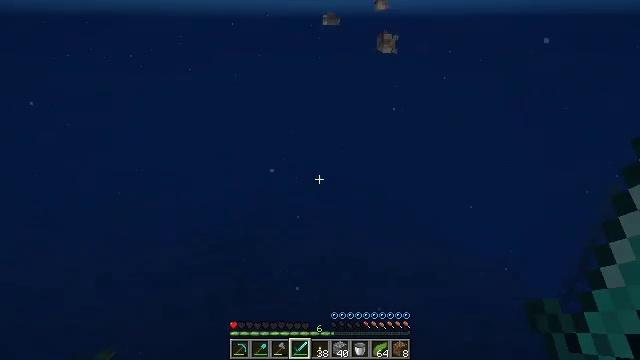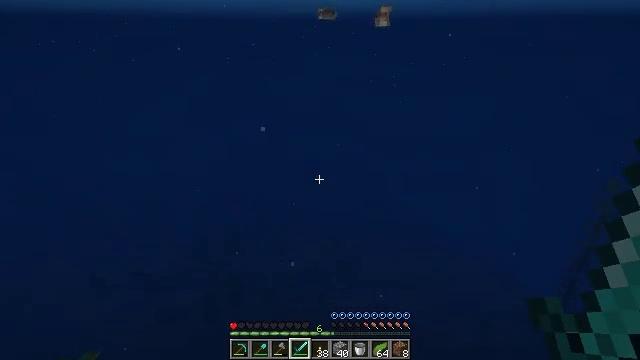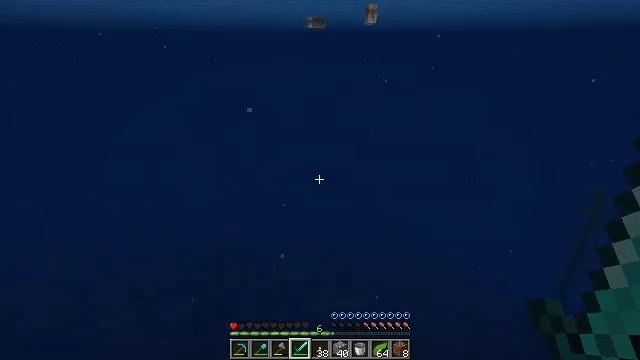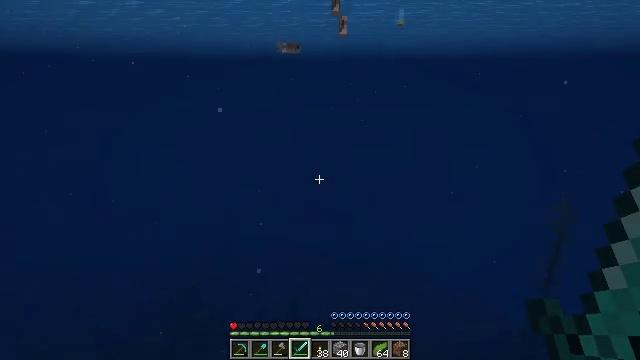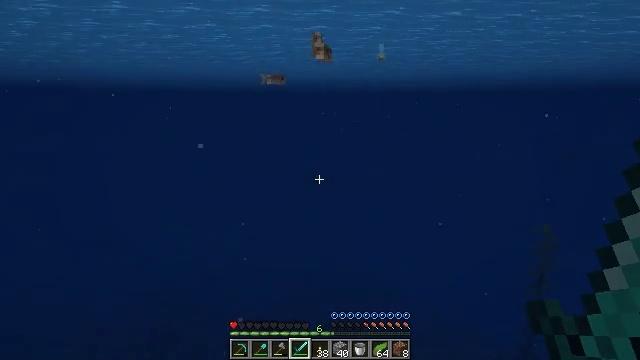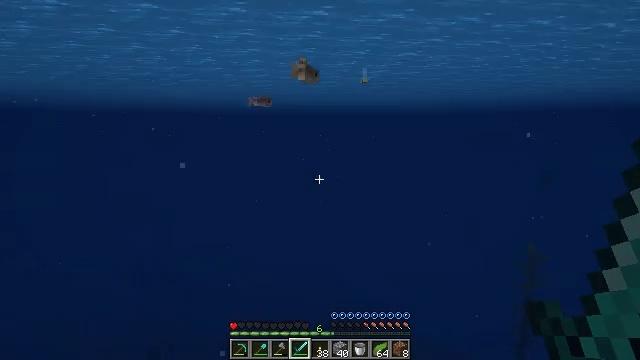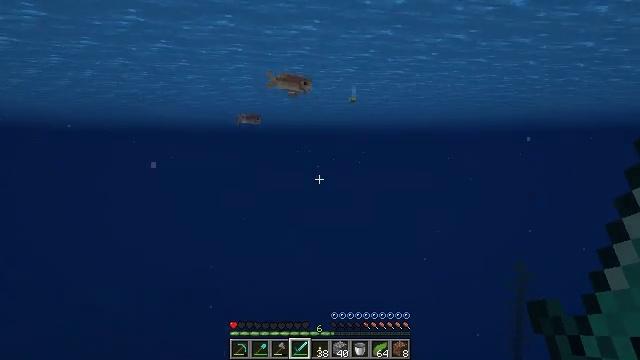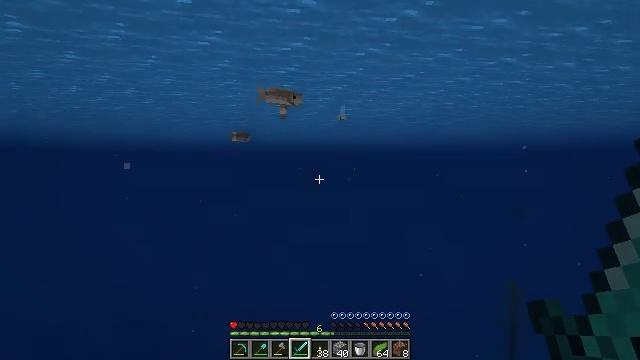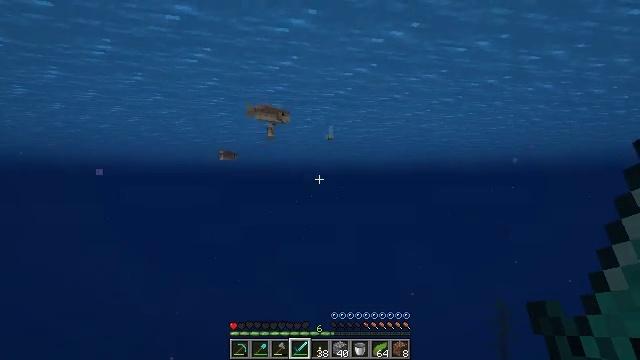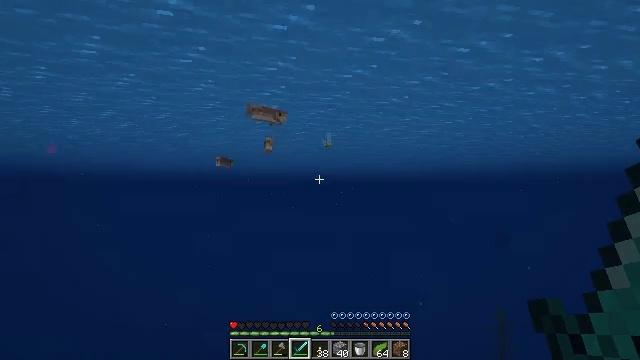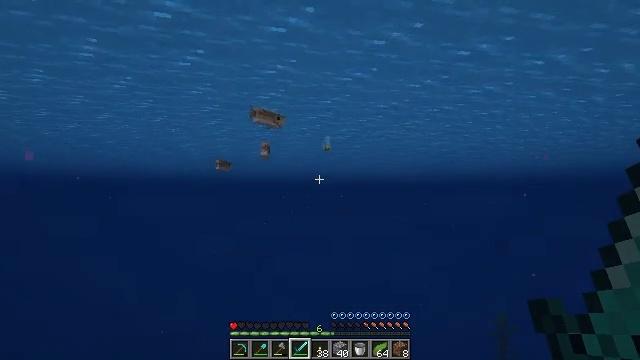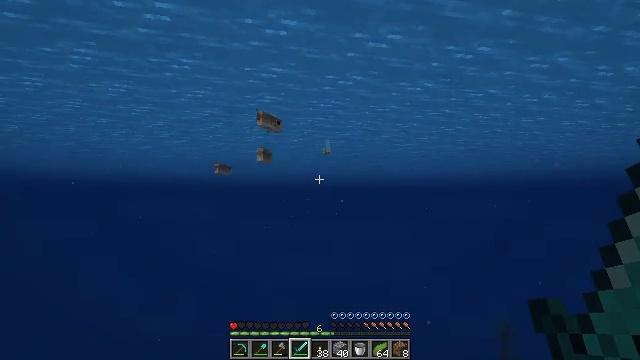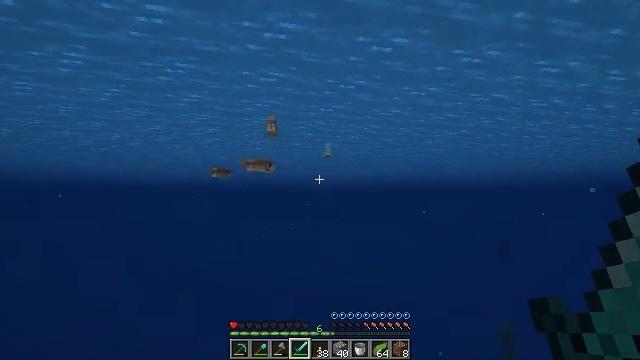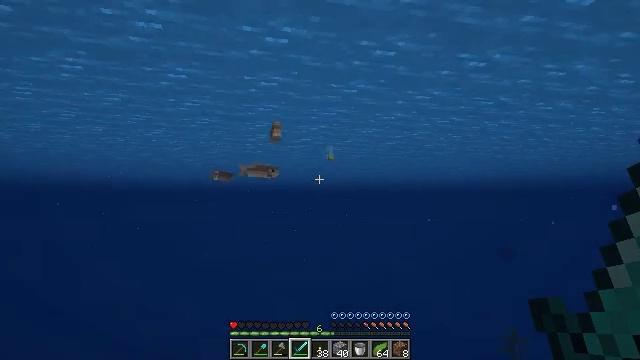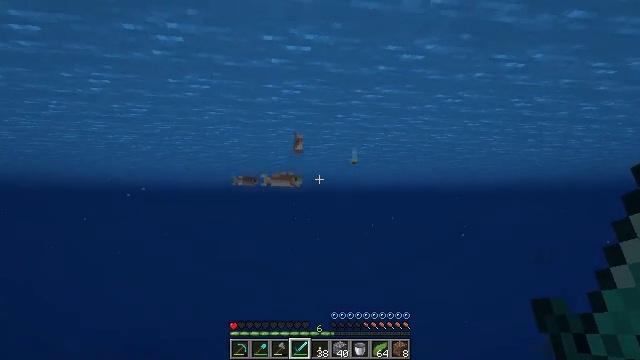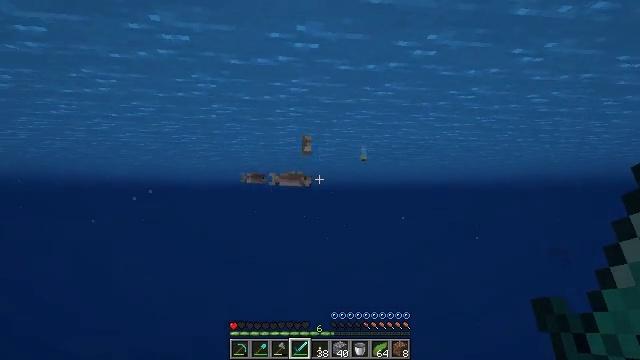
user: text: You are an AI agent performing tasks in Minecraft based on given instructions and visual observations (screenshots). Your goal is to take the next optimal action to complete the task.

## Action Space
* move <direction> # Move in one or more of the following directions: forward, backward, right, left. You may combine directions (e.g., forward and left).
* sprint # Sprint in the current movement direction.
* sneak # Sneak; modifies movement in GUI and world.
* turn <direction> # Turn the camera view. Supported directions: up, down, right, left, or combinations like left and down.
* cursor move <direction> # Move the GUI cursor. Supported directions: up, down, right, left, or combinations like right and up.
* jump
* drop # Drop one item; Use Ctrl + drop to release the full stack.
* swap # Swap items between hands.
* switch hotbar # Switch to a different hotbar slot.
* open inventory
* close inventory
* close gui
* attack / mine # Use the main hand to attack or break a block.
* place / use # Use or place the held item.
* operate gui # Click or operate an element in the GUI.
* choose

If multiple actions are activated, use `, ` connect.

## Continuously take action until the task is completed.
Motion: motion action
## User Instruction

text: Hunt a cod.
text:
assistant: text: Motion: move forward, sneak
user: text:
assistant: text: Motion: move forward, turn right and up
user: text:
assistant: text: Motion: move forward, turn right and up
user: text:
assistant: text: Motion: move forward, turn right and up
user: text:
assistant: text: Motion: move forward, turn right and up
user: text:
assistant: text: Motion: move forward, turn right and up
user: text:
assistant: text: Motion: move forward, turn right and up
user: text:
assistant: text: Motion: move forward, turn right and up
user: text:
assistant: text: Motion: move forward, turn up, jump
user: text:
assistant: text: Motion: move forward, jump
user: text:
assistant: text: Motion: move forward, jump
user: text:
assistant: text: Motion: move forward, jump
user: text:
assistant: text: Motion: move forward, jump
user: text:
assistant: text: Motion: move forward, turn left
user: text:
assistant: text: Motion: move forward, turn left
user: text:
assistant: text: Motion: move forward
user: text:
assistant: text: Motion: move forward, sprint
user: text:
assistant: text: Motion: move forward, sprint
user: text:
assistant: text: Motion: move forward, sprint
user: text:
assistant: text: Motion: move forward, sprint
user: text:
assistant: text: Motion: move forward, sprint, turn left
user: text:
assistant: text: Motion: move forward, sprint
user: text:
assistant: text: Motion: move forward, sprint
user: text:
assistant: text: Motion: move forward, sprint
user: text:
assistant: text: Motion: move forward, sprint
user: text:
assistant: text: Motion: move forward, sprint
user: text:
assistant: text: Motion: move forward, sprint
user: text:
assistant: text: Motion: move forward, sprint
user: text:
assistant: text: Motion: move forward, sprint, turn up
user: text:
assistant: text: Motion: move forward, sprint, turn up, jump